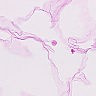
Metastatic tissue present: no